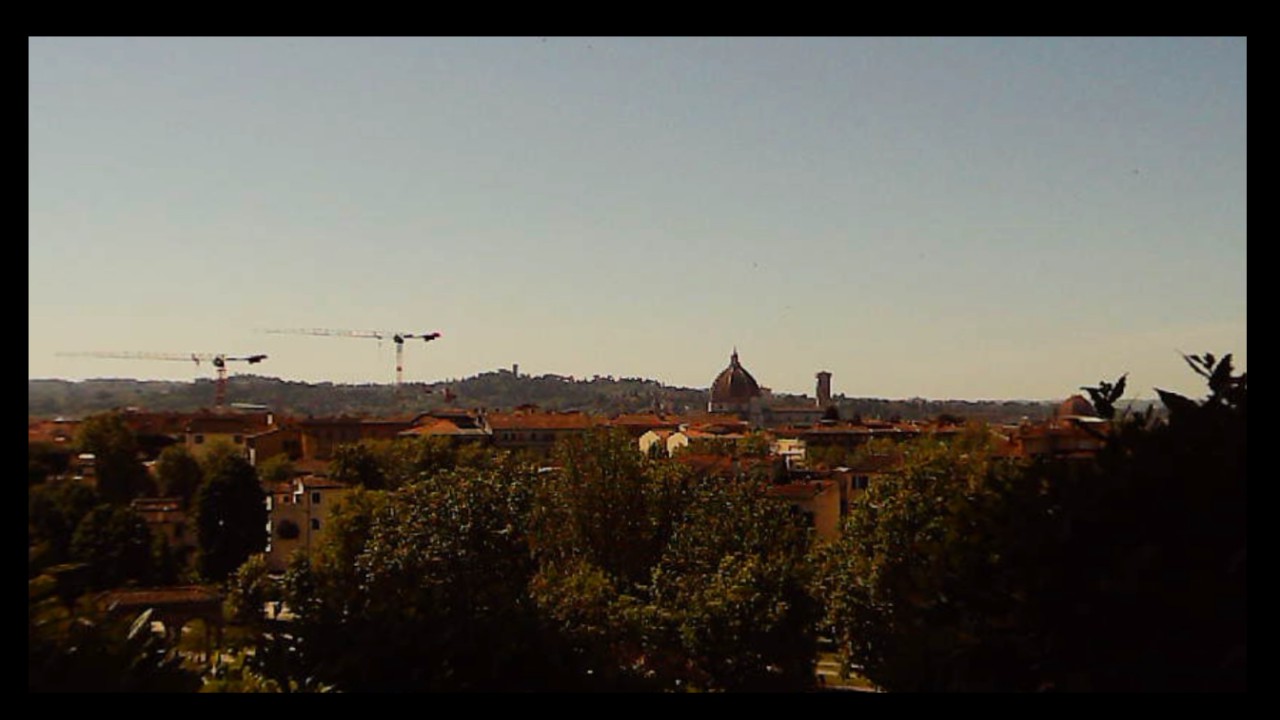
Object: Betafpv air75